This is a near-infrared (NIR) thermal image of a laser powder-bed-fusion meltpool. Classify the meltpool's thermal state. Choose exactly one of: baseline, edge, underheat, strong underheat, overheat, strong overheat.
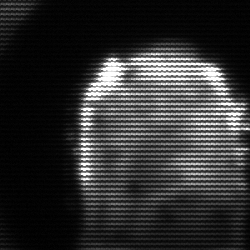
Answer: baseline